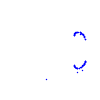
Particle: proton